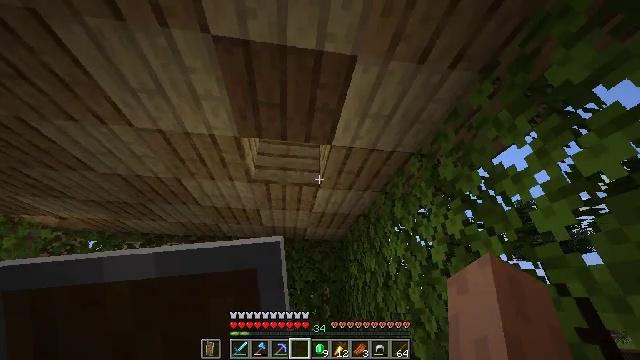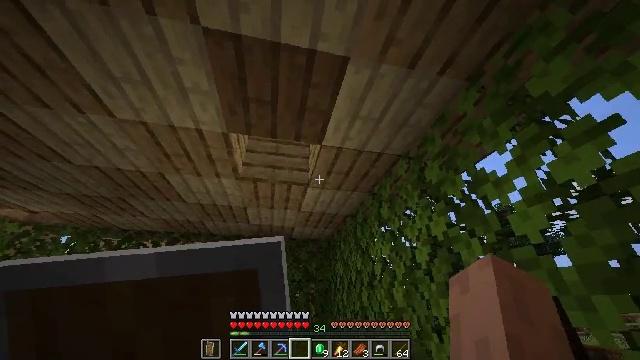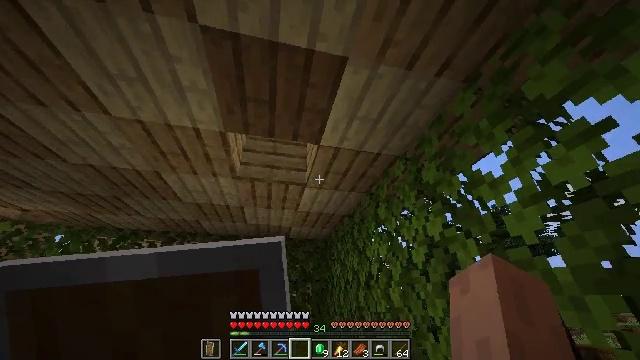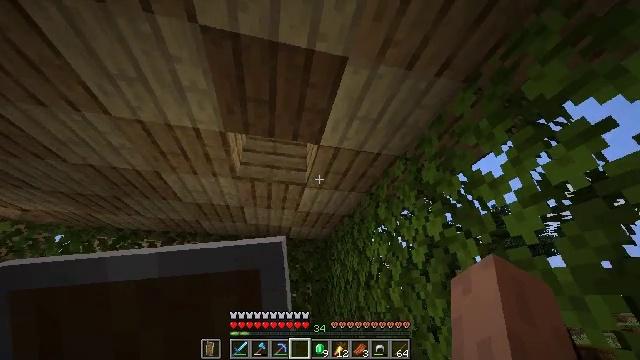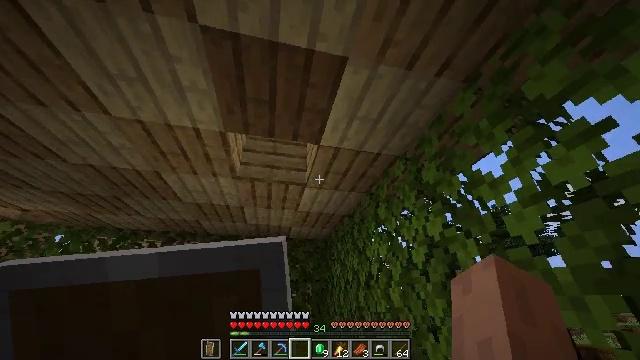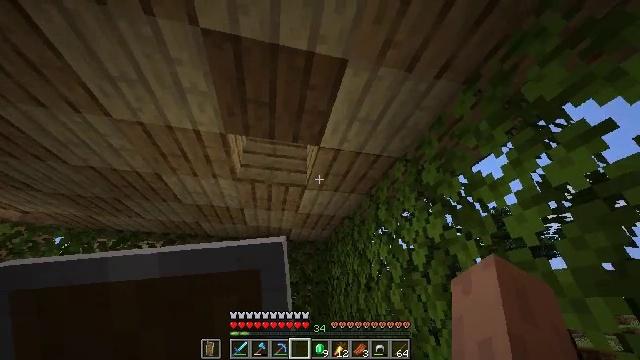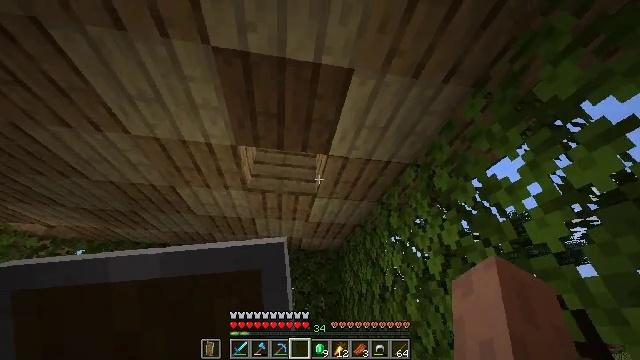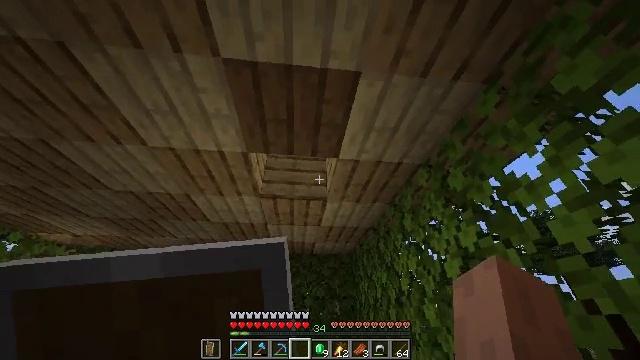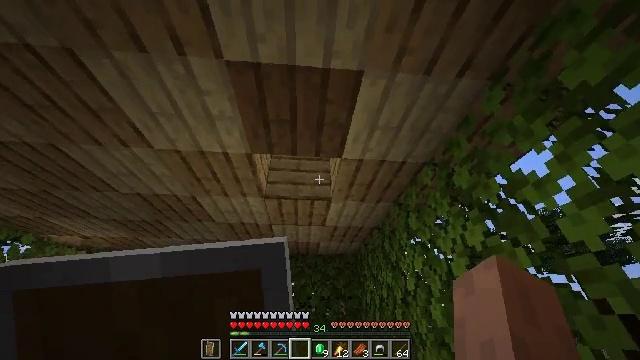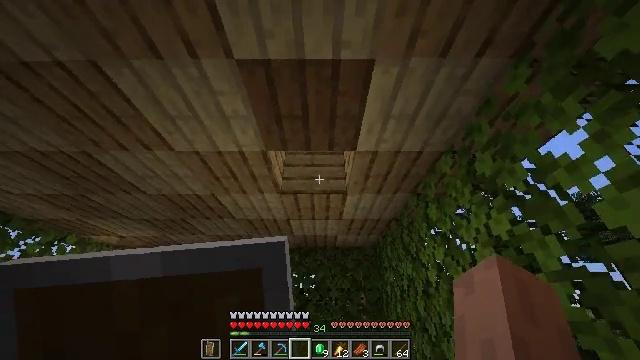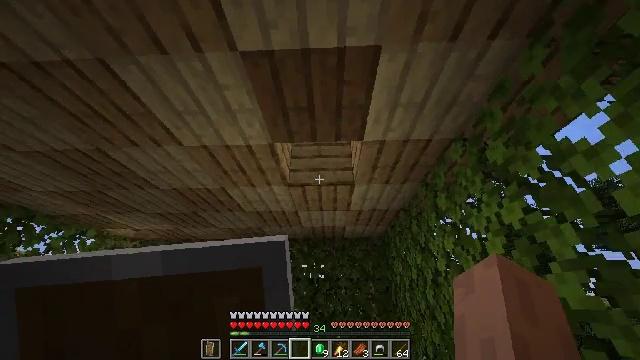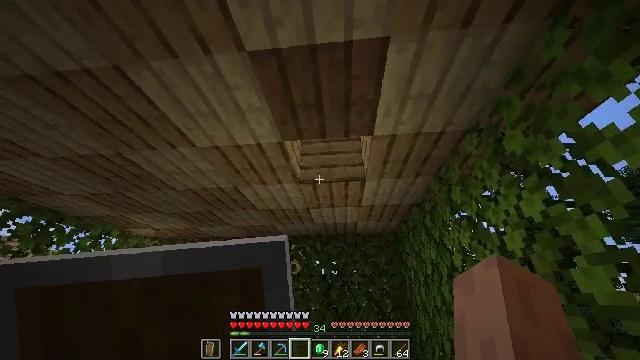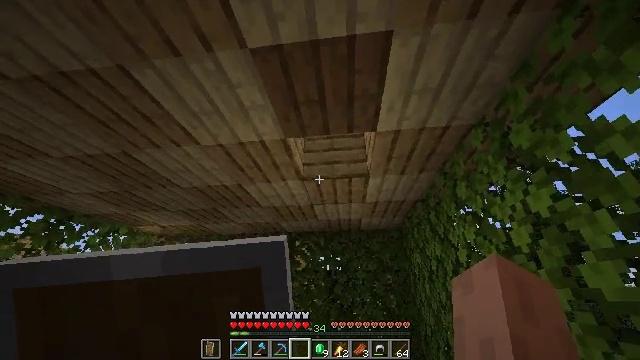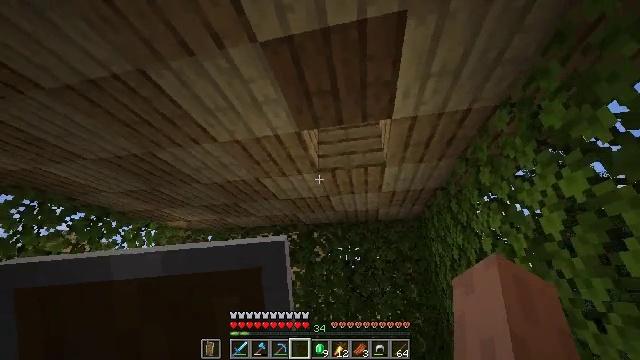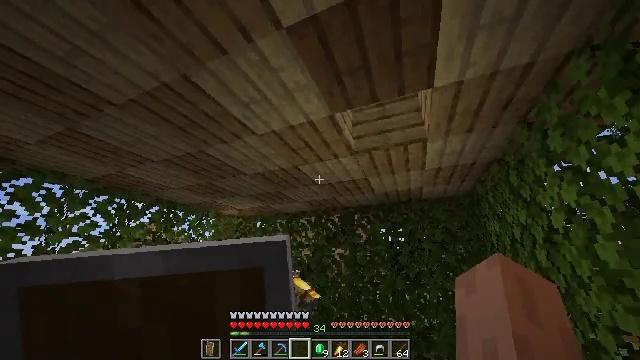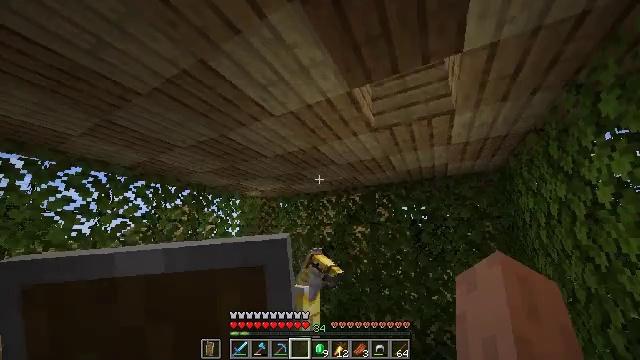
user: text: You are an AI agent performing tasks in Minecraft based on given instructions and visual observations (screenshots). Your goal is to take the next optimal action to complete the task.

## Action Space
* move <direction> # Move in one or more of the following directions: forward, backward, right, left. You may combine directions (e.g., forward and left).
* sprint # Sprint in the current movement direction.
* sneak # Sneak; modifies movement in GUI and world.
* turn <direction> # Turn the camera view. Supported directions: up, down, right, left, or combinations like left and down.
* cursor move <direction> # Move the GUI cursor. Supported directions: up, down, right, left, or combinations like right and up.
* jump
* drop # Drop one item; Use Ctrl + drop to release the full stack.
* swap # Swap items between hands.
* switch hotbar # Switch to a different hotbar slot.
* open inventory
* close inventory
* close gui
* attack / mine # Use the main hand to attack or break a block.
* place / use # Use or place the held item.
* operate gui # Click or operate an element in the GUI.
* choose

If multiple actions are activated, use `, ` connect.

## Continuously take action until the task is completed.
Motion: motion action
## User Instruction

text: Trim the tree by mining oak leaves.
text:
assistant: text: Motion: move forward and move left, sprint, turn right, jump
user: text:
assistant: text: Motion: move forward and move left, sprint, jump
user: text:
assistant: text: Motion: move forward and move left, sprint, jump
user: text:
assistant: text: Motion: move forward and move left, sprint, jump
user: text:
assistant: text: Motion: move forward and move left, sprint, jump, close inventory
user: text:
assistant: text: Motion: move forward and move left, sprint, turn left and up, jump, close inventory
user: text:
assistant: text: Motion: move forward and move left, sprint, turn left and up, jump, close inventory
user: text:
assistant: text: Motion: move forward and move left, sprint, turn left, jump
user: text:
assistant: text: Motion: move forward and move left, sprint, turn left and down, jump
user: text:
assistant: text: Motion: move forward and move left, sprint, turn left and down, jump, open inventory
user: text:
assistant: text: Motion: move forward and move left, sprint, turn left, open inventory
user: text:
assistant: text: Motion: move forward and move left, sprint, turn left, jump, open inventory
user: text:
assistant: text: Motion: move forward and move left, sprint, turn left and down, jump, open inventory
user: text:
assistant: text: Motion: move forward and move left, sprint, turn left and down, jump
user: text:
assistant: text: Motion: move forward and move left, sprint, turn left and down, jump
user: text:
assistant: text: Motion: move forward and move left, sprint, turn left and down, jump, close inventory
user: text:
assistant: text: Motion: move forward and move left, sprint, turn left and down, jump, close inventory
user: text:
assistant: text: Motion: move forward and move left, sprint, turn left and down, jump, close inventory
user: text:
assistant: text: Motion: move forward and move left, sprint, turn left, jump, close inventory
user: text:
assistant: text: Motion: move forward and move left, sprint, turn left and down, close inventory
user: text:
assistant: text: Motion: move forward and move left, sprint, close inventory
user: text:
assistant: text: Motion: move forward and move left, sprint, turn left and down, jump, close inventory
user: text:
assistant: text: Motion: move forward and move left, sprint, turn left and down, jump, close inventory
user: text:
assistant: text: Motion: move forward and move left, sprint, turn left and down, jump, close inventory
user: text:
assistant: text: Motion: move forward and move left, sprint, turn left and down, close inventory
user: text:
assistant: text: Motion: move forward and move left, sprint, turn left and down, close inventory
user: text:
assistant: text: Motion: move forward and move left, sprint, turn left and down, jump, close inventory
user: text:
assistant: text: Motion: move forward and move left, sprint, turn left and down, jump, close inventory
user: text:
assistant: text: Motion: move forward and move left, sprint, turn left and down, close inventory
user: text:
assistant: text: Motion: move forward and move left, sprint, turn left and down, jump, close inventory